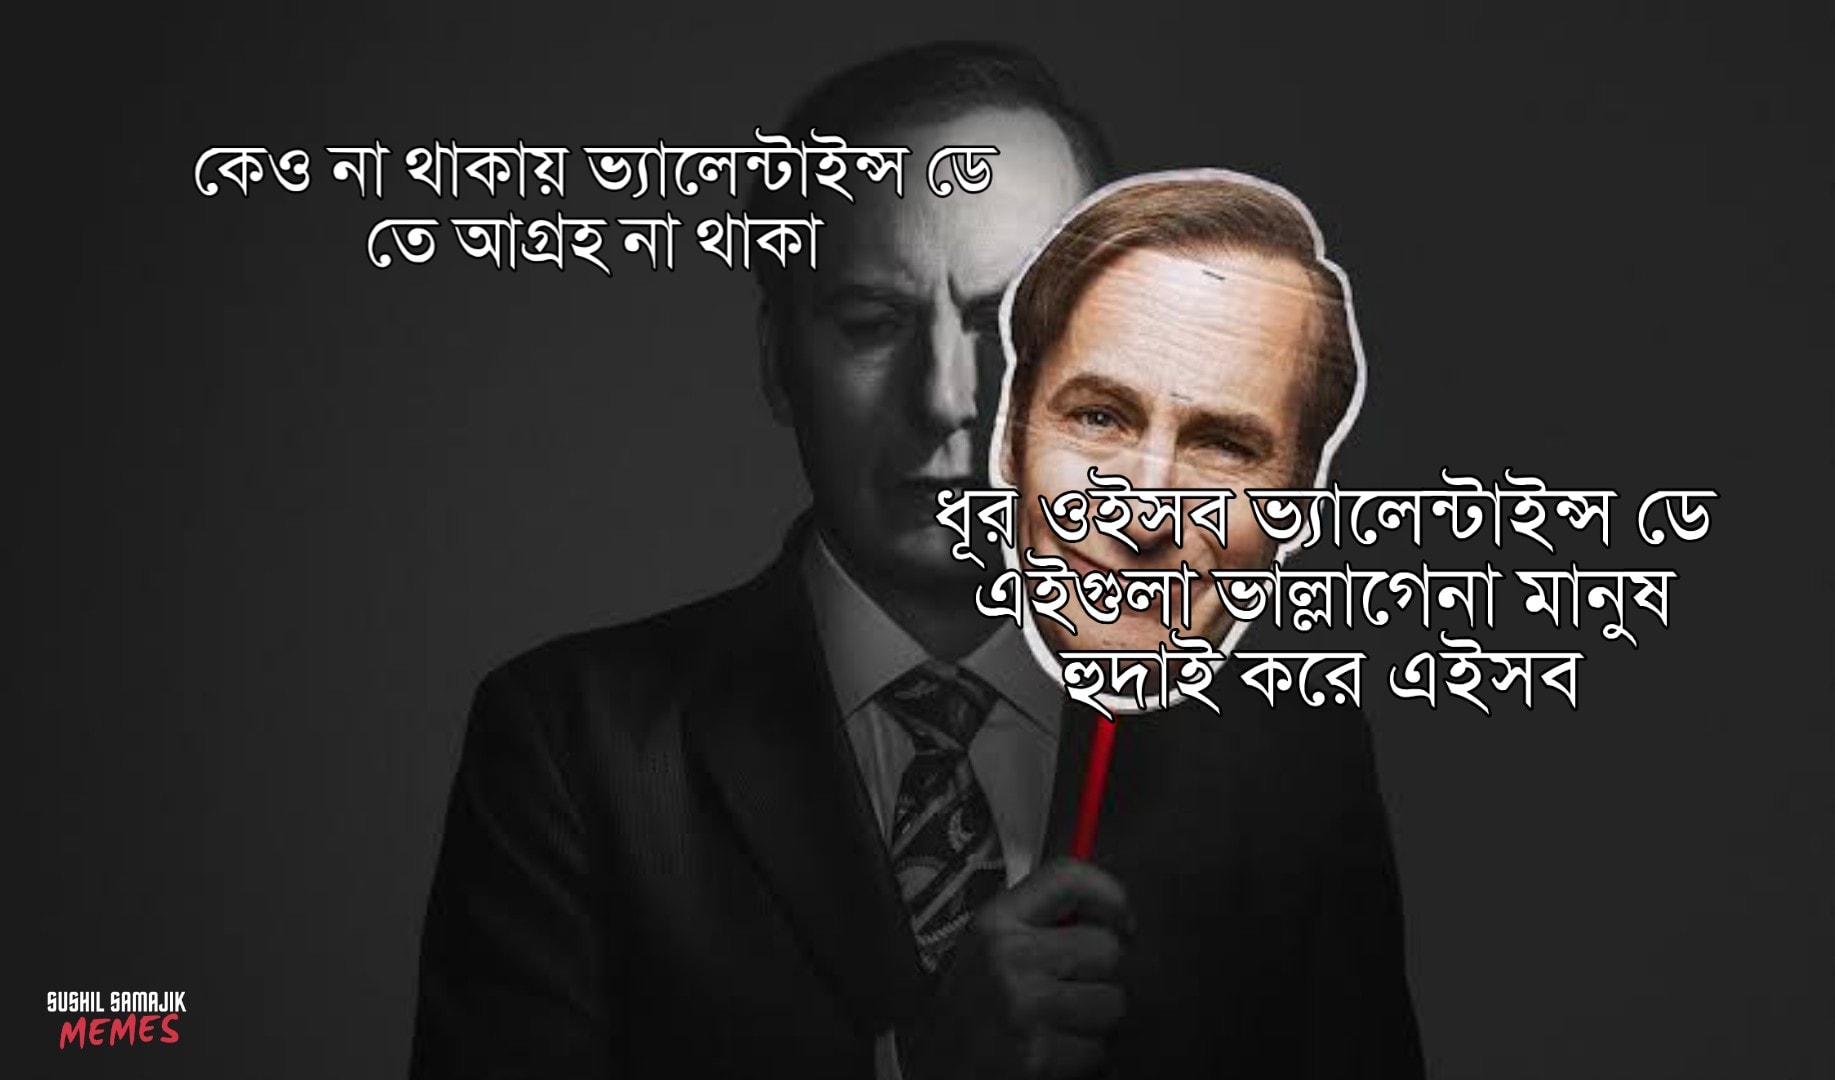
Caption: কেও না থাকায় ভ্যালেন্টাইন্স ডে তে আগ্রহ না থাকা     ধুর ওইসব ভ্যালেন্টাইন্স ডে এইগুলা ভাল্লাগেনা মানুষ    হুদাই করে এইসব
Label: non-hate